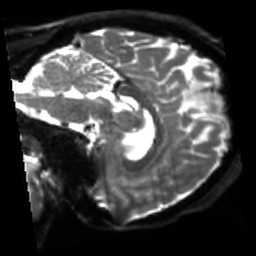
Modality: sbref
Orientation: sagittal
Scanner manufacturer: siemens
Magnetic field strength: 3 T
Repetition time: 4 s
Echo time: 0.0594 s